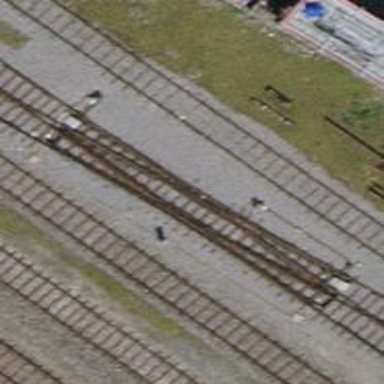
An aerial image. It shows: Single-track electrified railway yard with contact line electrification.